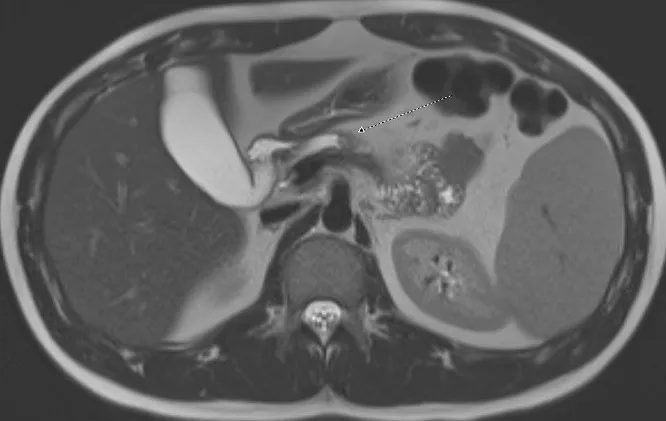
Magnetic resonance cholangiopancreatography (MRCP) confirming severe parenchymal atrophy and pancreatic ductal stones with ductal dilation to 9mm: arrow points to dilated pancreatic duct with stones in it.
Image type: radiology (mri)